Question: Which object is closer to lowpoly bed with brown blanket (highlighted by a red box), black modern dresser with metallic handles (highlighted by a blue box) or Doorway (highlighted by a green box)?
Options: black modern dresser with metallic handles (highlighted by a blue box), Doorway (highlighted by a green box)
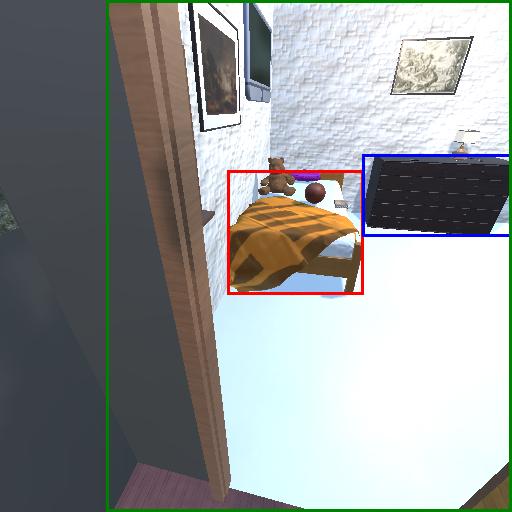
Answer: black modern dresser with metallic handles (highlighted by a blue box)